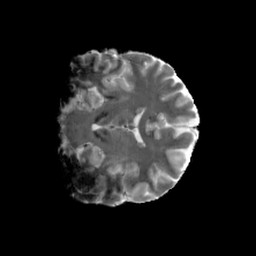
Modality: MD
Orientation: coronal
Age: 27
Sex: male
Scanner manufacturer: siemens
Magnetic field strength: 6.98 T
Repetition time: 7.08 s
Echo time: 0.0756 s